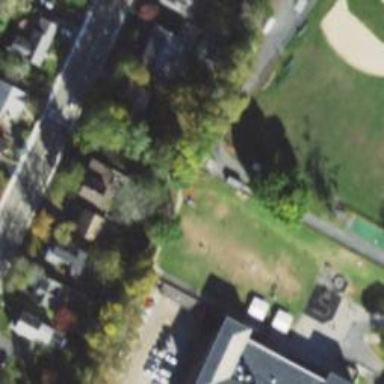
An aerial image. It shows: Recreation ground.